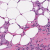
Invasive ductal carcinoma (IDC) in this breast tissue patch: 0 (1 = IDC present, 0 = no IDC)